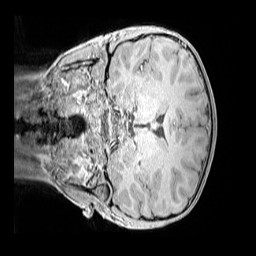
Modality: MP2RAGE
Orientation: coronal
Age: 10
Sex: male
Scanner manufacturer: siemens
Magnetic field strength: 3 T
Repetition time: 4 s
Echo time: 0.00299 s